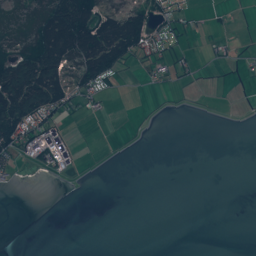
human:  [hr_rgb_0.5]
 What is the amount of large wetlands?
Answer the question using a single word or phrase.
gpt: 2

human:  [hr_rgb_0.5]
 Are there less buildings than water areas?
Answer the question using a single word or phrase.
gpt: no

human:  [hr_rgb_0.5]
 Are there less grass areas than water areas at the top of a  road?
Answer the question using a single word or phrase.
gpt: no

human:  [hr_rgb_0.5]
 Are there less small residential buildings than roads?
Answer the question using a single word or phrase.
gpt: no

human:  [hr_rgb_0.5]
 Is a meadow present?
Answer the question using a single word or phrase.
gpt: yes

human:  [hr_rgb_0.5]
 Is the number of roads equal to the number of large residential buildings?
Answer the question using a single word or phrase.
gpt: no

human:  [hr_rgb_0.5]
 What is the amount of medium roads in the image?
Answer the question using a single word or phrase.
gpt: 0

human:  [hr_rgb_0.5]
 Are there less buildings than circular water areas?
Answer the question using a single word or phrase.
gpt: no

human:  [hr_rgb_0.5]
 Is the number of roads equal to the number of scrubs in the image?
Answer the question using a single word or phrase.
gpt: no

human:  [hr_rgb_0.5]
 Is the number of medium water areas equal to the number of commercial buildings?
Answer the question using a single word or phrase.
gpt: no

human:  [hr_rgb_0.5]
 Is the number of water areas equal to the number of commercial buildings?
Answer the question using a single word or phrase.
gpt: no

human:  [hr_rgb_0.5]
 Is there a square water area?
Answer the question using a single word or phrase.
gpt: yes

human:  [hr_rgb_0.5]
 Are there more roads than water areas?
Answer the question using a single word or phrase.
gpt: yes

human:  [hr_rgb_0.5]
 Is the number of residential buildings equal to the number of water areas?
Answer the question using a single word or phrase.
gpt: no

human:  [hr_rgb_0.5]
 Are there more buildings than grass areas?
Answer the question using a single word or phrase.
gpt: yes

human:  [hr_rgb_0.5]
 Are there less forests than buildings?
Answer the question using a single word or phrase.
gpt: yes

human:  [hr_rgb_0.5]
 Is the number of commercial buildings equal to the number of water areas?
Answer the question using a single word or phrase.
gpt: no

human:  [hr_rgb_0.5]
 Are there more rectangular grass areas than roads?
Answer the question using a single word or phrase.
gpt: no

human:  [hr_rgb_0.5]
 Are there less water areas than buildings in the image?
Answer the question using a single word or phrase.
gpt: yes

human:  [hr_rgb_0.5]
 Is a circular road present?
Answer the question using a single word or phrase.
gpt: no

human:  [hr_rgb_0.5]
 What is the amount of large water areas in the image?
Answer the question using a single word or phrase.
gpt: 4

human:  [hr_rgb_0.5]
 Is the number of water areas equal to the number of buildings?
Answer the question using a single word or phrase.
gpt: no

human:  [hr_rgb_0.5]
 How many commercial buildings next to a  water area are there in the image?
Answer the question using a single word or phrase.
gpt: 28

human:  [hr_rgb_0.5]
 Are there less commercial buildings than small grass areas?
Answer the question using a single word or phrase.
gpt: no

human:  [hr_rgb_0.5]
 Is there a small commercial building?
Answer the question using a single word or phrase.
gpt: yes

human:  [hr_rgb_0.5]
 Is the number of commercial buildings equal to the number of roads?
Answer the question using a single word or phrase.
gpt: no

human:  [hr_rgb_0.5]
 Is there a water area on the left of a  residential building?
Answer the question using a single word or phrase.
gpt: yes

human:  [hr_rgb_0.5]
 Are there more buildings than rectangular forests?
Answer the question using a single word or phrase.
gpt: yes

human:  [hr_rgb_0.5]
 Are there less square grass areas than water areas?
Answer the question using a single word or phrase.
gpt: yes

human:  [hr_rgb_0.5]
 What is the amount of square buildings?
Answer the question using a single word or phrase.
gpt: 1

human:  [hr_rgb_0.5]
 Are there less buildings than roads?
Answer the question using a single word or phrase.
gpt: no

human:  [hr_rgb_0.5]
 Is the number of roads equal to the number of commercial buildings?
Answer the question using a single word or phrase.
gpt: no

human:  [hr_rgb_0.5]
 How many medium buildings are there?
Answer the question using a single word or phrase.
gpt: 11

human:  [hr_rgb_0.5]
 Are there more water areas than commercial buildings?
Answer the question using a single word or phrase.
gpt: no

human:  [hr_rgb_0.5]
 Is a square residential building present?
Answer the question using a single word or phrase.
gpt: yes

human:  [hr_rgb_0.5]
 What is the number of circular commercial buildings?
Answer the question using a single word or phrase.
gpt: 217